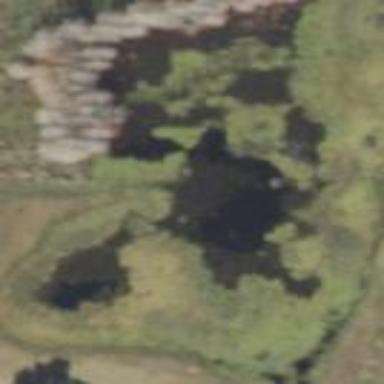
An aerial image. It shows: Serene pond surrounded by nature.